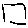
Label: square